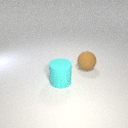
large brown rubber sphere behind large cyan rubber cylinder